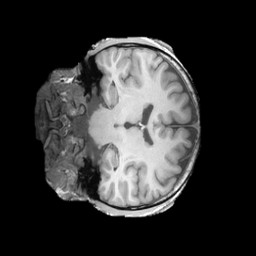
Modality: T1w
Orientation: coronal
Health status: ill
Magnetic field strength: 3 T